Field crop: maize
Growth stage: 1
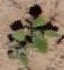
Species: chenopodium